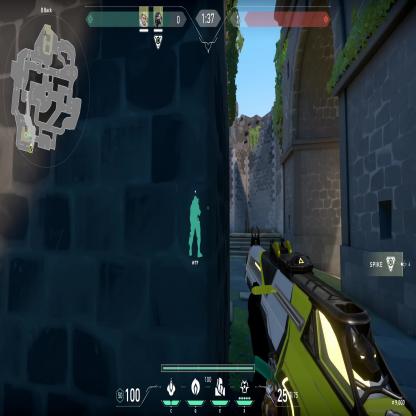
Label: teammate